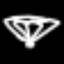
Label: diamond